Question: Assume 'Adams' Inn' 'America's Best Inn' stored in the db table 'establishment'
I have to check 'Adams' Inn' 'America's Best Inn' in a variable '$EstablishmentName'
'''
$stmt = $sql->prepare("SELECT ID FROM 'establishment' WHERE Name=? LIMIT 1");
$stmt->bind_param("s",$EstablishmentName);
$stmt->execute();
$stmt->store_result();
print $stmt->num_rows;
'''
The problem is I can't find them.
'0'
enclosed '$EstablishmentName' with 'mb_convert_string($EstablishmentName,'HTML-ENTITIES')' else you'll end up with error 'Illegal mix of collations (latin1_swedish_ci,IMPLICIT) and (utf8_general_ci,COERCIBLE) for operation '=''
I use 'set_charset('utf8')' for the client side; the table charset is utf8, and collation is 'utf8_general_ci'. The text is encoded as what the original text is. I am using the following DB Manager: SQLyog and PHPMyAdmin.
I have attached the screenshot for you to look that I am telling the correct charset.

I use '$sql->set_charset('utf-8');'
Ok, sorry. The column 'Name' was 'latin1_swedish_ci'.
I have updated the column 'Name':
'''
ALTER TABLE establishment MODIFY NAME VARCHAR(64) CHARACTER SET utf8 COLLATE utf8_general_ci;
'''
This should work without the 'mb_convert_string()' now.
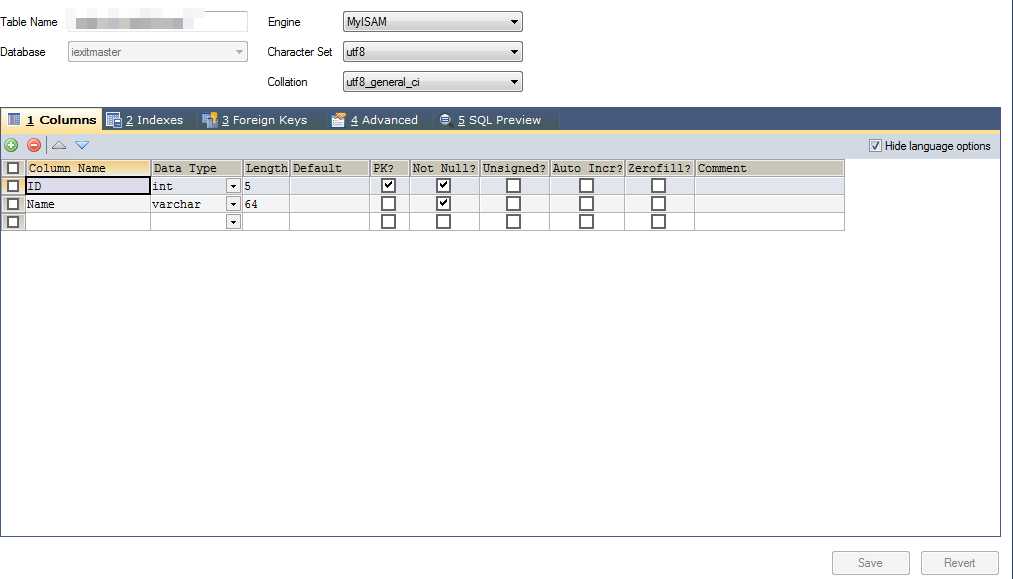
Answer: '''
iconv('windows-1250', 'utf-8', $EstablishmentName);
'''